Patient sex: M
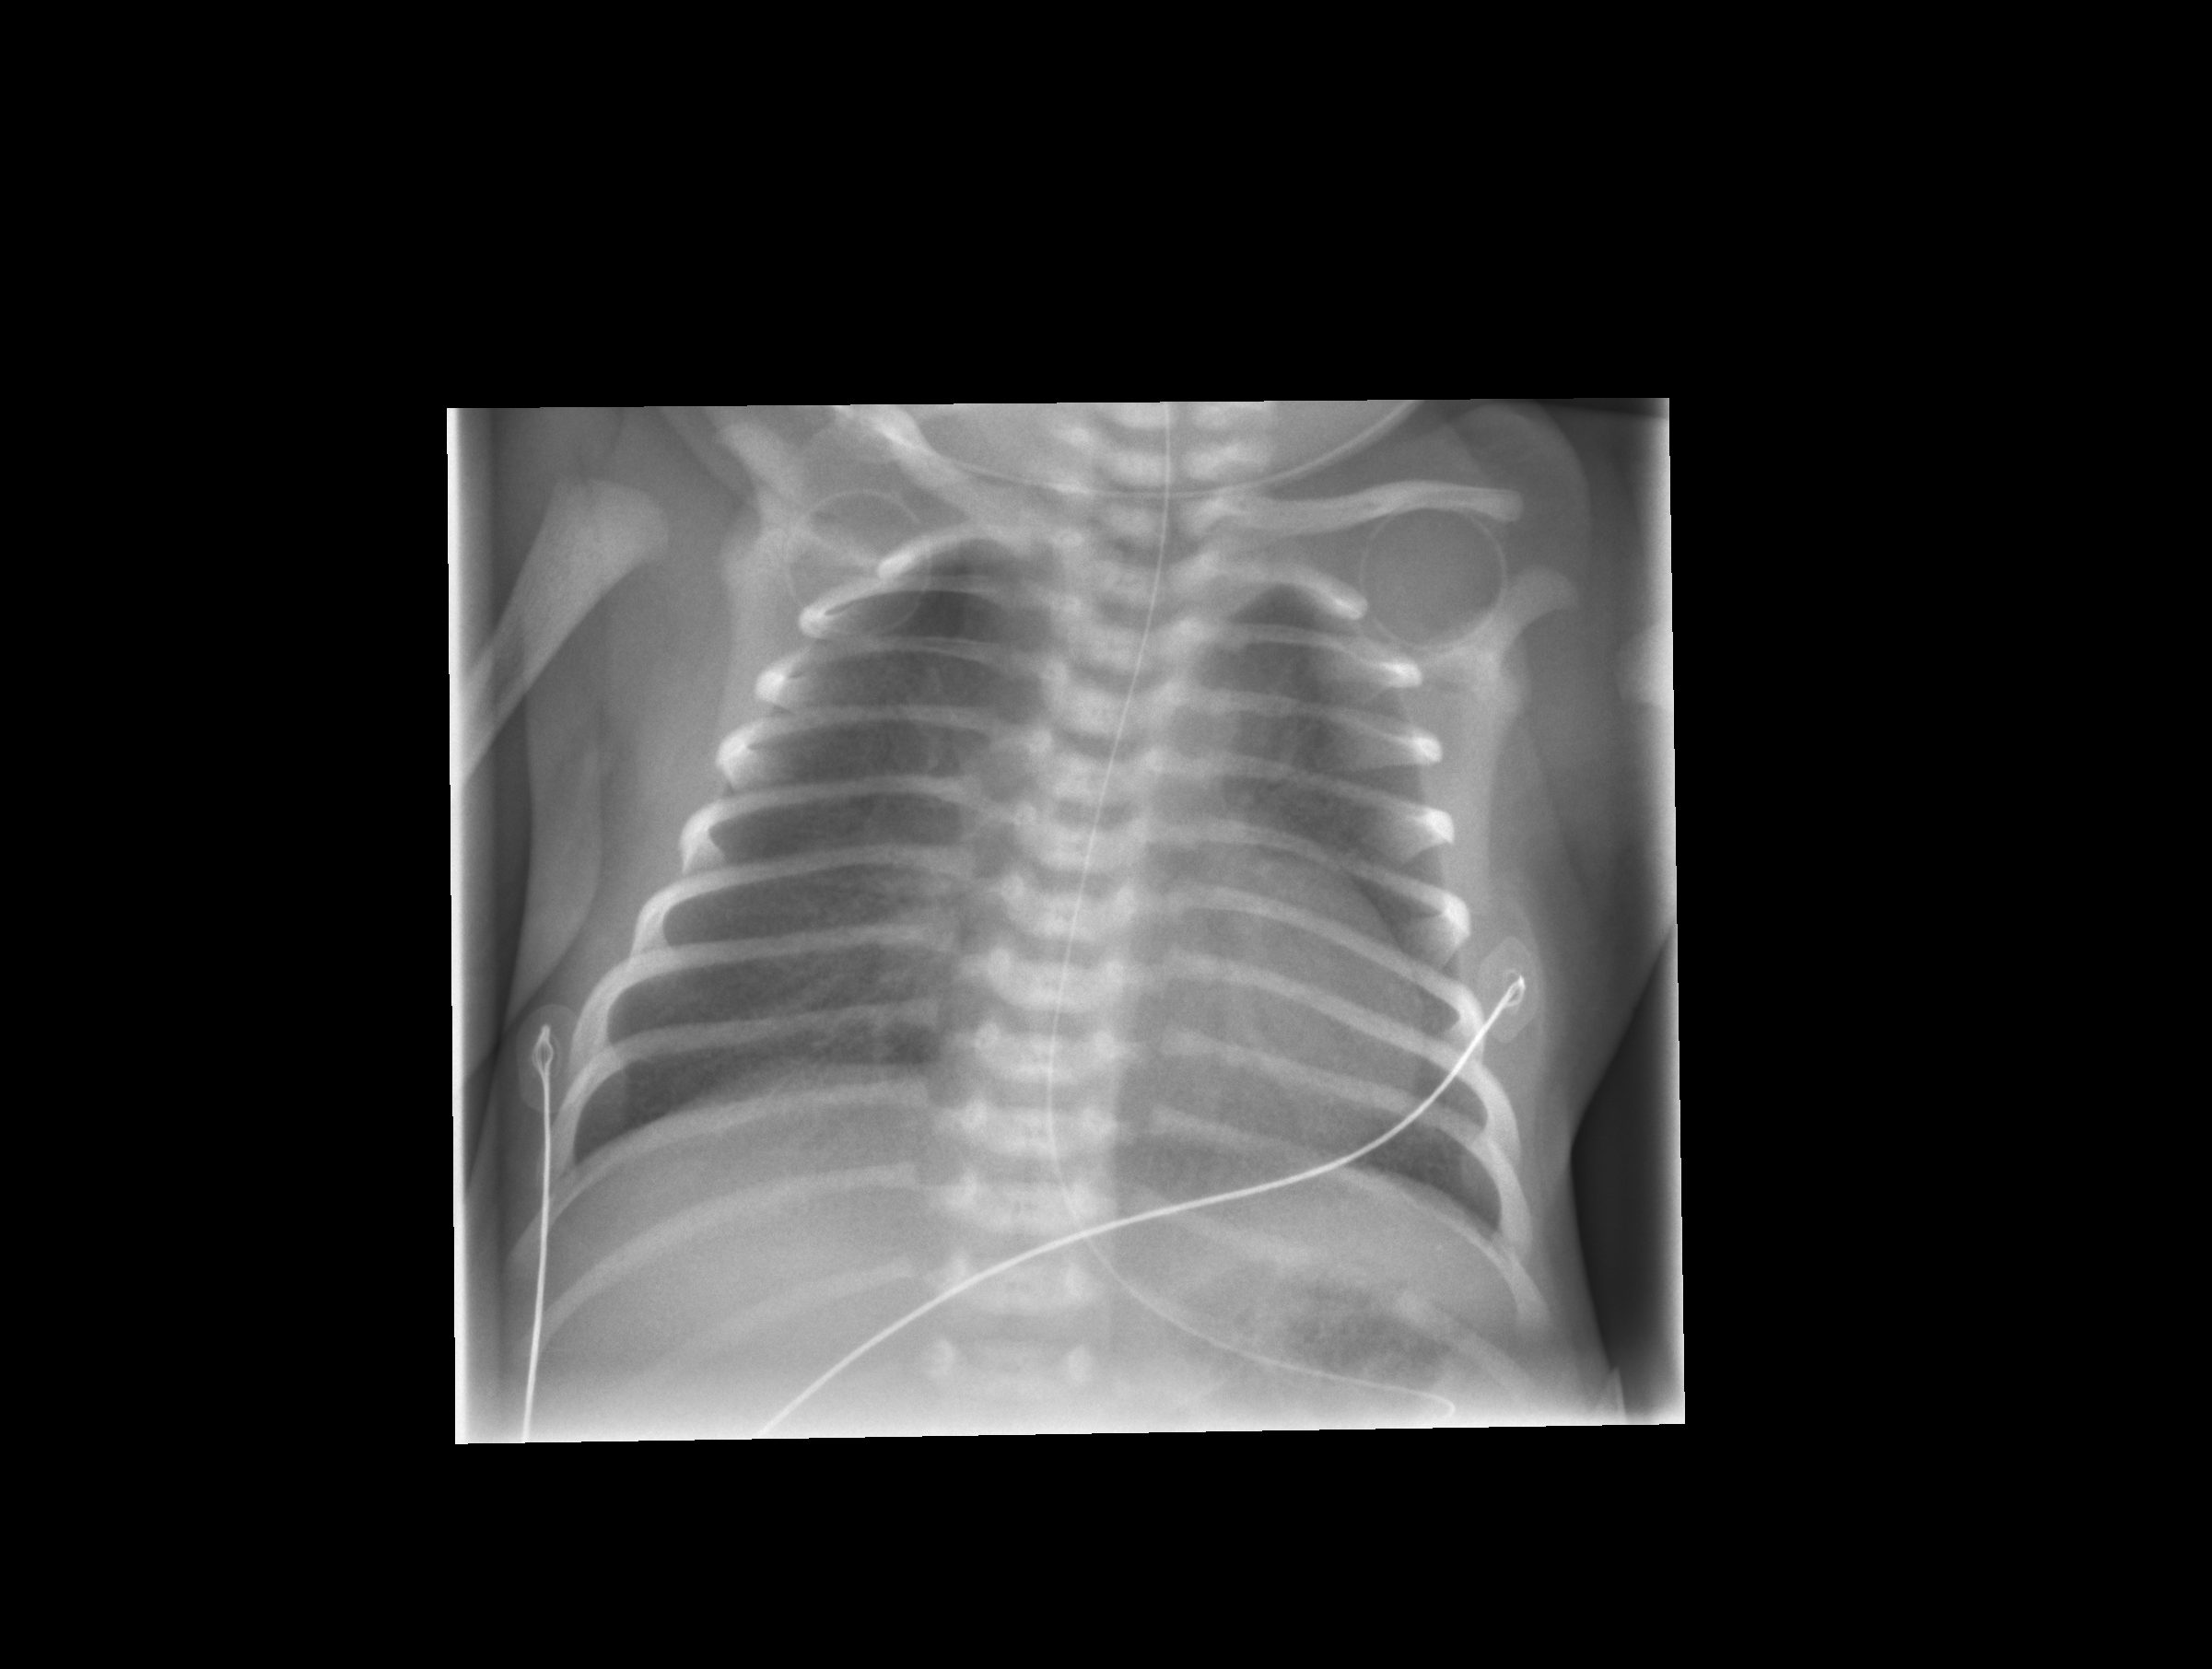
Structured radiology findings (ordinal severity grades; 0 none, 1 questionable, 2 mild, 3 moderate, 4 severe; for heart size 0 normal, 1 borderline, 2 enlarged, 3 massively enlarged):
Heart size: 2
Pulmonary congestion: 0
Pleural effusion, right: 0
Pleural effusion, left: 0
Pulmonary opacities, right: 2
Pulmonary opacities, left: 2
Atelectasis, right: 0
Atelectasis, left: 0